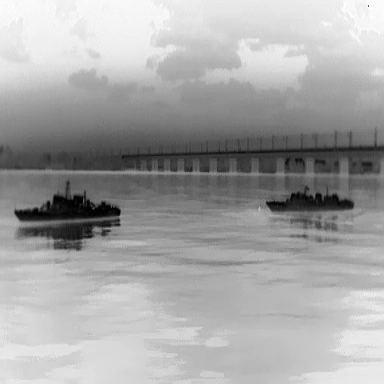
There are two warships in the infrared image.